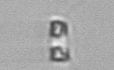
Label: Chaetoceros